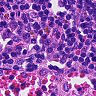
Metastatic tissue present: no